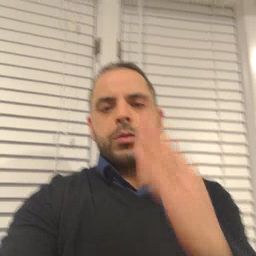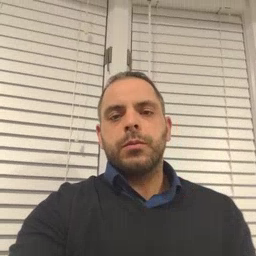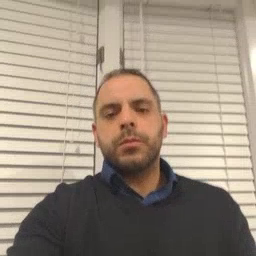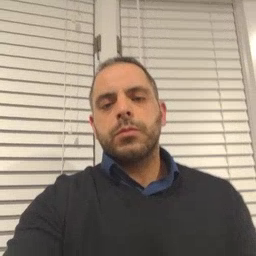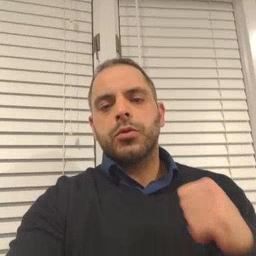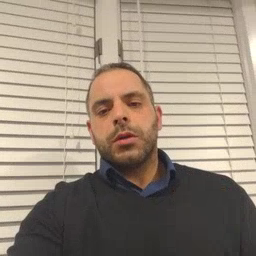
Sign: jacket